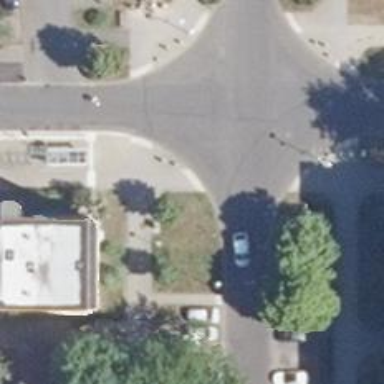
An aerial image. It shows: Unmarked crossing on the road.